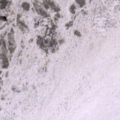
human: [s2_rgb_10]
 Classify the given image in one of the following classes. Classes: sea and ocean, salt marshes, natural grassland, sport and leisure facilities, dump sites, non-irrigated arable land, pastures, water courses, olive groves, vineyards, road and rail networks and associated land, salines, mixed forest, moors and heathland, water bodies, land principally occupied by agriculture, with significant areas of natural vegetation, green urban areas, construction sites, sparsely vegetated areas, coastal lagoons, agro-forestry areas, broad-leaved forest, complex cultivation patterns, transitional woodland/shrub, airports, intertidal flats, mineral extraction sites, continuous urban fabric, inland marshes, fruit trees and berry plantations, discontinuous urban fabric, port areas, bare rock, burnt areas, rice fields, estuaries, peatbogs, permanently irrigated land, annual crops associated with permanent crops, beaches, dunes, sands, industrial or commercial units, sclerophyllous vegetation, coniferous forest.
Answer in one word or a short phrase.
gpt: sea and ocean